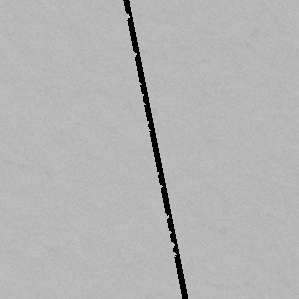
Label: frost